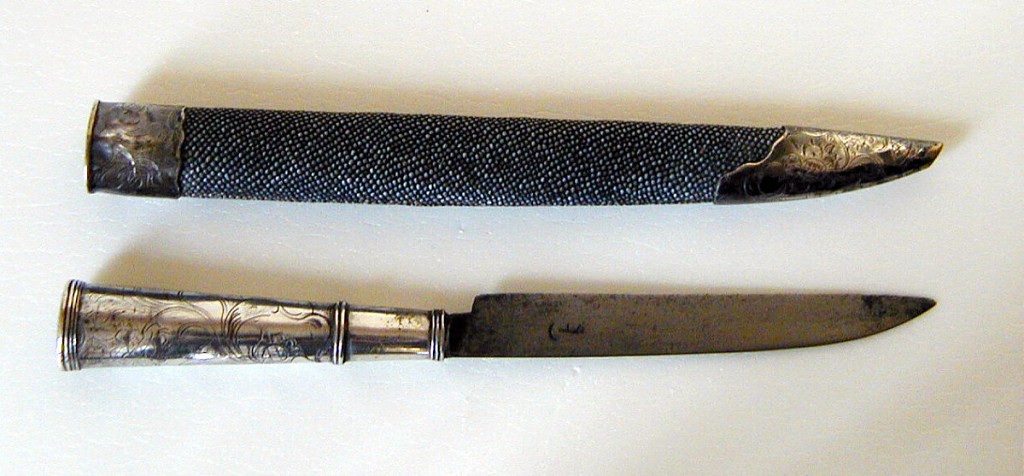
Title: Knife
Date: ca. 1730
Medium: silver, steel
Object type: knife
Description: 1985-103-138-a: Sharkskin case for an implement. Silver cap at tap...;     1985-103-138-b: Knife with blade with straight lower edge, upper e...